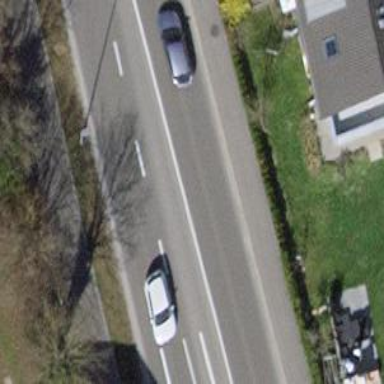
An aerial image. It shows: Secondary road with asphalt surface.